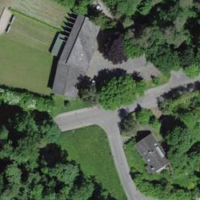
EUNIS habitat code: 53
Species observed at this site:
Corylus avellana